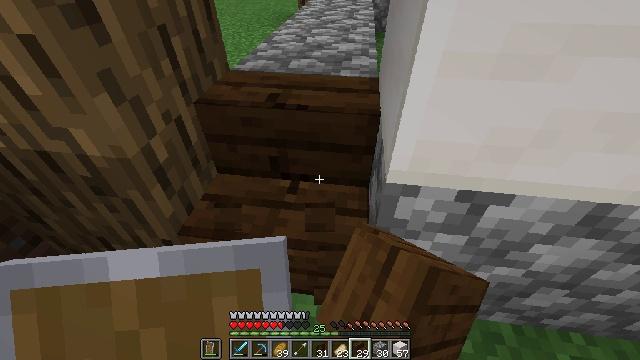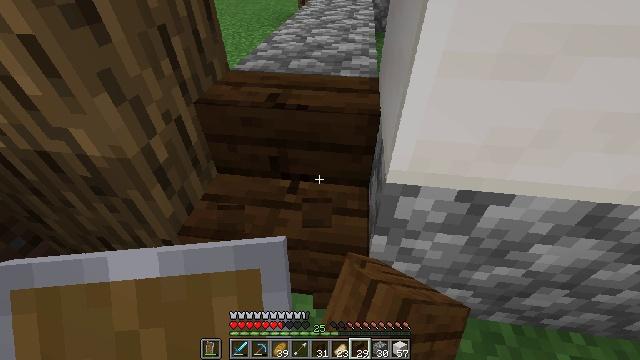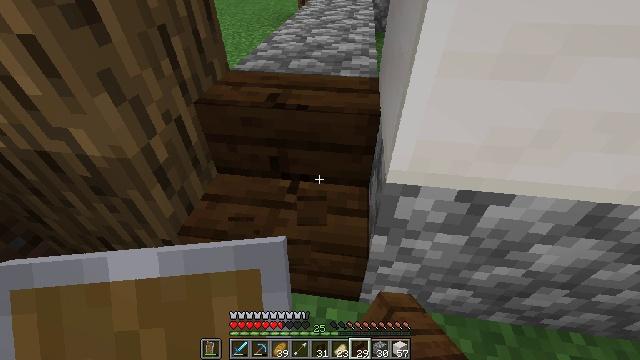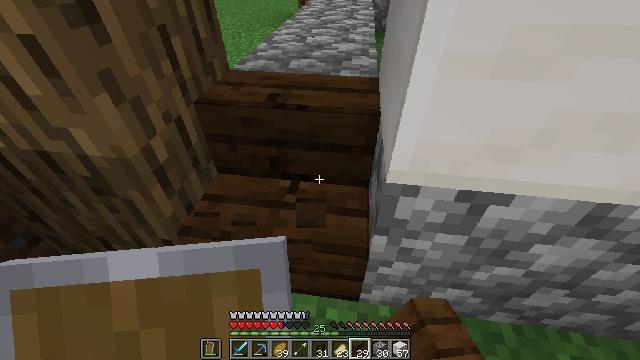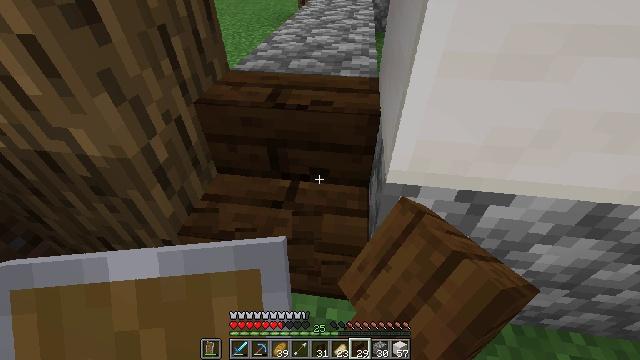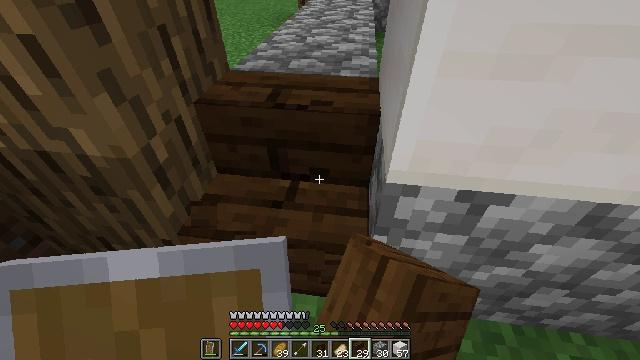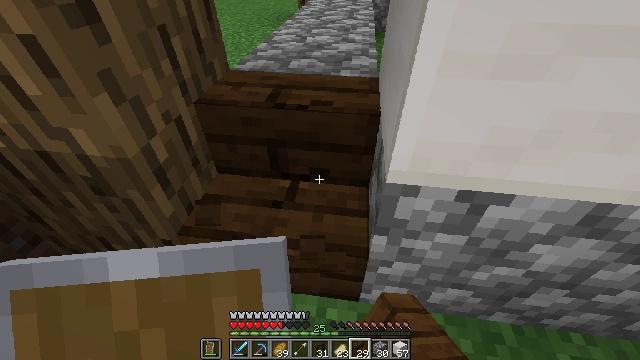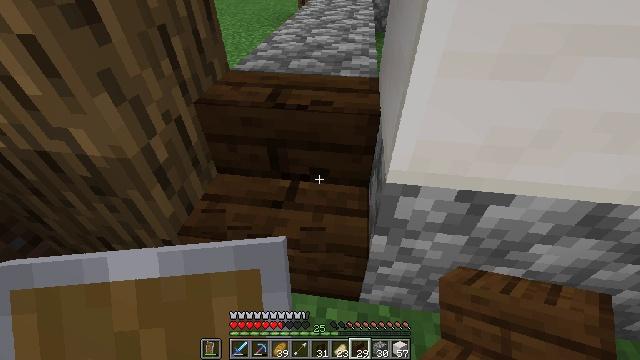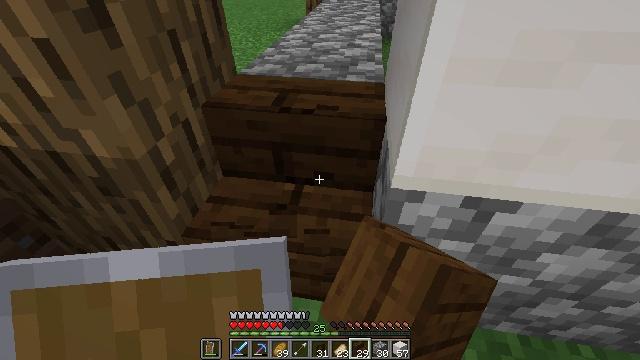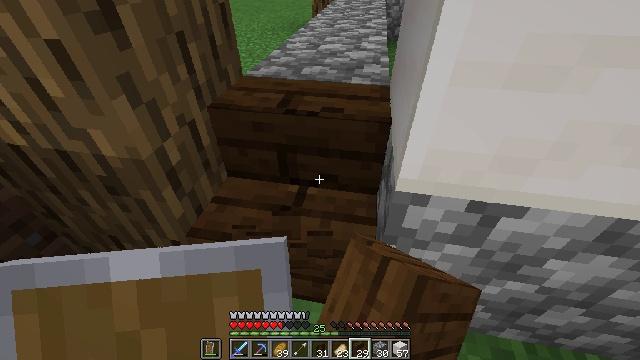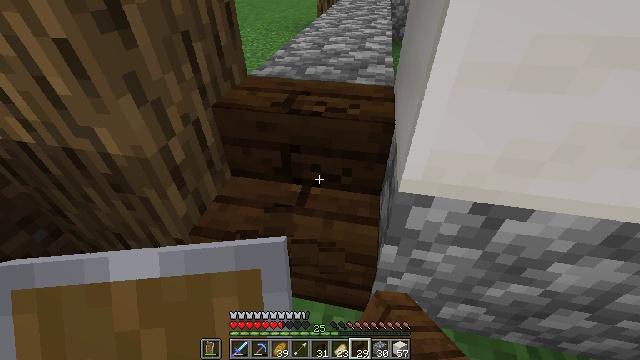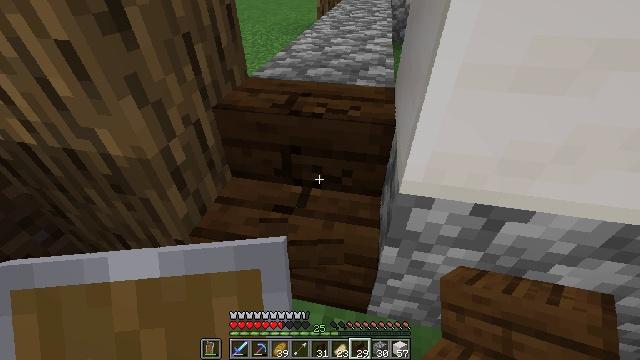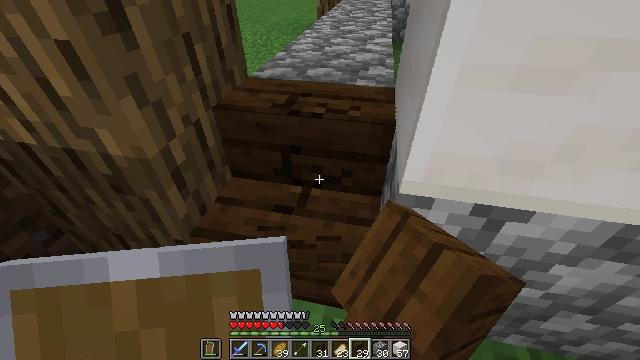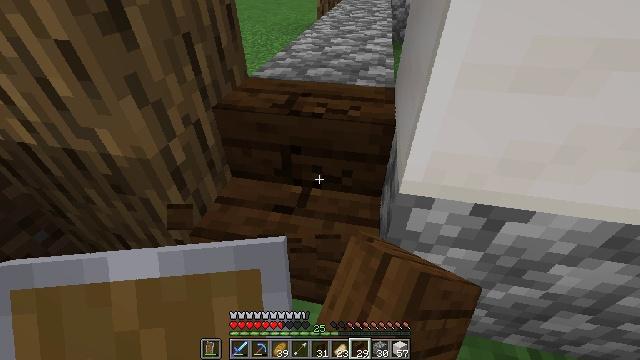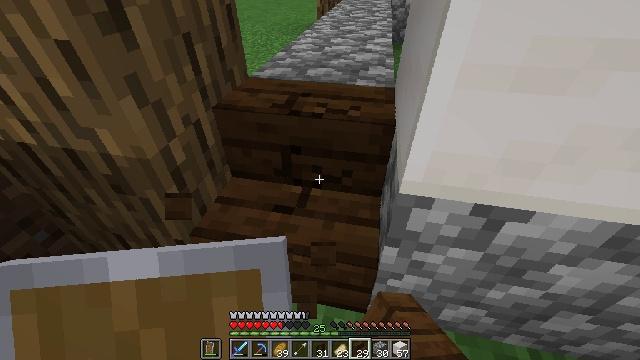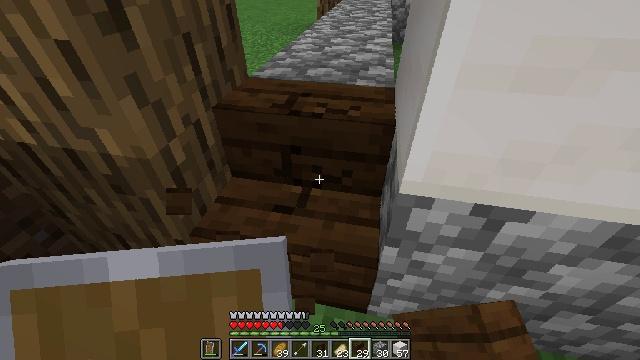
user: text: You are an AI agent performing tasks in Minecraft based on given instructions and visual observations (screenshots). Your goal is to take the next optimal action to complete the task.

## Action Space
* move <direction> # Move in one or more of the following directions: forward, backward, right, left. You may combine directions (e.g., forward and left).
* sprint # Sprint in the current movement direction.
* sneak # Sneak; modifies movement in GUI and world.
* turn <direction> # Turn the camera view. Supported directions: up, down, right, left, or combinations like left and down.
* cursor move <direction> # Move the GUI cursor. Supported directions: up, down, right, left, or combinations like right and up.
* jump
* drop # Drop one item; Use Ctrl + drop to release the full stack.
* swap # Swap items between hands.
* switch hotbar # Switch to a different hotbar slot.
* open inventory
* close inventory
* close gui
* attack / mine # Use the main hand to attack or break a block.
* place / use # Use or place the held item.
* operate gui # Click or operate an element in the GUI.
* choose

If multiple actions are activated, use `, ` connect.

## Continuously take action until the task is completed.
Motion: motion action
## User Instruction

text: Remove the dark oak stairs from the build.
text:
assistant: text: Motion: attack / mine
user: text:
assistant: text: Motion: attack / mine
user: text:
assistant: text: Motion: attack / mine
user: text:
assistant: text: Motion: attack / mine
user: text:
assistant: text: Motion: attack / mine
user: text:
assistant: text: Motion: attack / mine
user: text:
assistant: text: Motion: attack / mine
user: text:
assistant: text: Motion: turn left, attack / mine
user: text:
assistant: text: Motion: turn left, attack / mine
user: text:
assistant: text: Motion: attack / mine
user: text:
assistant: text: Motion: attack / mine
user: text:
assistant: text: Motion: attack / mine
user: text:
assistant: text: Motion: attack / mine
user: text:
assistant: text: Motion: attack / mine
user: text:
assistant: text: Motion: attack / mine
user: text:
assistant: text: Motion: attack / mine
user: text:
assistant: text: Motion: attack / mine
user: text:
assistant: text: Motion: attack / mine
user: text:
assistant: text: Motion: attack / mine
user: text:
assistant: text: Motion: attack / mine
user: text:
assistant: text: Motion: attack / mine
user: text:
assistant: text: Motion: attack / mine
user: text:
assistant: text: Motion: attack / mine
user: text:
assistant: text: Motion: attack / mine
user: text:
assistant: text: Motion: attack / mine
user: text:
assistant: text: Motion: attack / mine
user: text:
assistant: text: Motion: attack / mine
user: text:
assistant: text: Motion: attack / mine
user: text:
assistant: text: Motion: attack / mine
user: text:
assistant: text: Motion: attack / mine